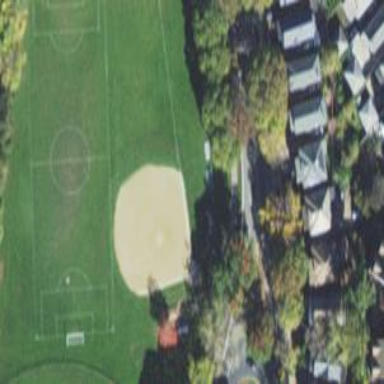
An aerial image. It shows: Baseball pitch for leisure land.